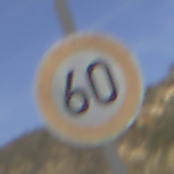
Verkehrszeichen: Geschwindigkeit60
Umgebung: Outdoor, RoadRail
Tageszeit: MorningAfternoon
Wetter: PartlyCloudy
Licht: Natural
Jahreszeit: NotSpecified
Kontrast: HighContrast